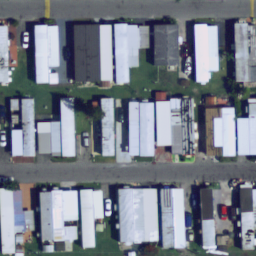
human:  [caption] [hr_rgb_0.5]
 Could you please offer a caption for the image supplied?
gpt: Many mobile homes are very closed to each other in the mobile home park .

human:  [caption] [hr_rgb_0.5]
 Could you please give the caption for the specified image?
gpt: Many mobile homes arranged in lines in the mobile home park .

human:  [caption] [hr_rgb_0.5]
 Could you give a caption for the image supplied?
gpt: Many mobile homes arranged in lines in the mobile home park and some roads go through this area .

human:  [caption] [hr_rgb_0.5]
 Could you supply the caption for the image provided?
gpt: Lots of mobile homes arranged in lines with some cars parked at the roadside in the mobile home park .

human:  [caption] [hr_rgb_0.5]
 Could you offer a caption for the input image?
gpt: Lots of mobile homes are very closed to each other and some roads go through this area .